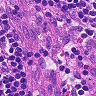
Metastatic tissue present: no